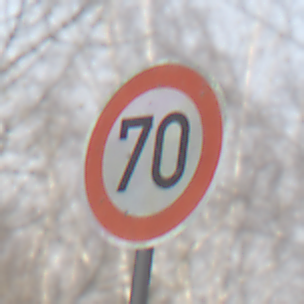
Verkehrszeichen: Geschwindigkeit70
Umgebung: Outdoor, Nature
Tageszeit: MorningAfternoon
Wetter: Clear
Licht: Natural
Jahreszeit: Winter
Kontrast: HighContrast